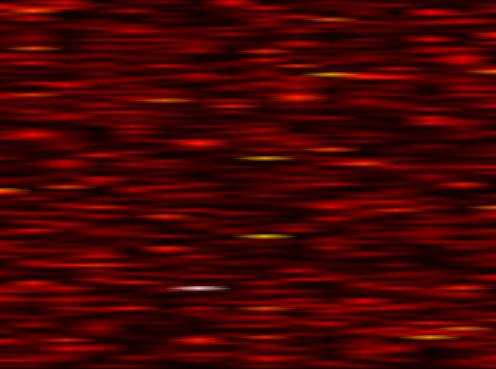
Label: FBMC